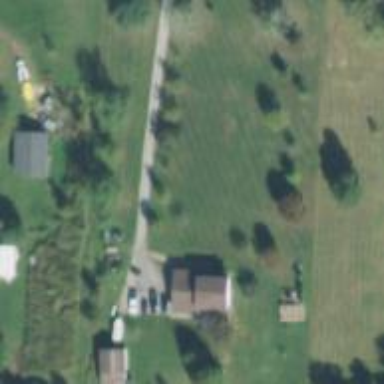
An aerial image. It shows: Driveway.